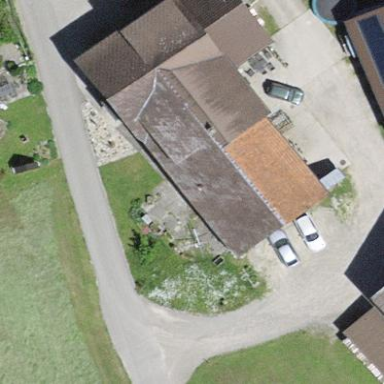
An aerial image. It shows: Gabled roof on farm auxiliary building.